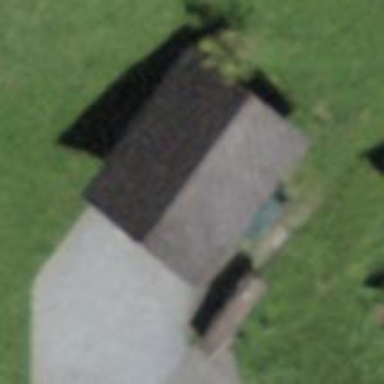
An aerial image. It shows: Shed building.